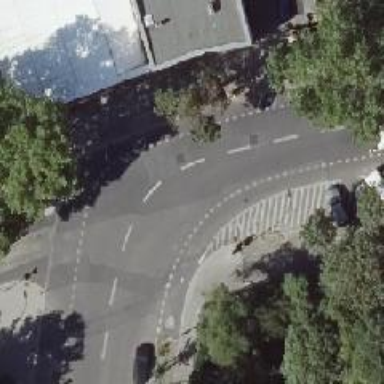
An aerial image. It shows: Residential road with asphalt surface. There is separate sidewalk and lane for cyclists on both sides.